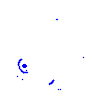
Particle: kaon